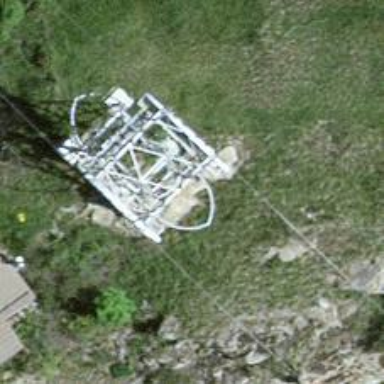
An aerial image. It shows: Pylon used for aerialway.